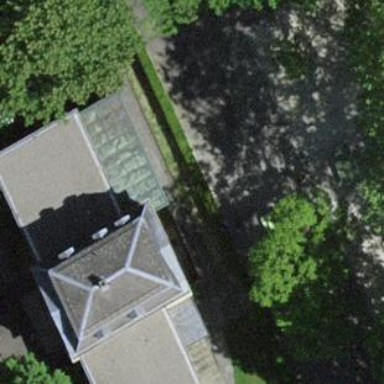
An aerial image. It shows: Kindergarten building.